Question: I am a recoding a variable based on some rather long strings, here exemplified by the strings A, B, C, D, E, and G. I was wondering if there is a way to recode this with out having to repeat the reference to 'df$foo' 12 times using base R? Maybe there is some some smarter faster way routhe I could explore? is this is really the smartest way to do it in R?
'''
df <- data.frame(
foo = 1000:1010,
bar = letters[1:11])
df
foo bar
1 1000 a
2 1001 b
3 1002 c
4 1003 d
5 1004 e
6 1005 f
7 1006 g
8 1007 h
9 1008 i
10 1009 j
11 1010 k
A <- c(1002)
B <- c(1007, 1008)
C <- c(1001, 1003)
D <- c(1004, 1006)
E <- c(1000, 1005)
G <- c(1010, 1009)
df$foo[df$foo %in% A] <- 1
df$foo[df$foo %in% B] <- 2
df$foo[df$foo %in% C] <- 3
df$foo[df$foo %in% D] <- 4
df$foo[df$foo %in% E] <- 5
df$foo[df$foo %in% G] <- 7
df
foo bar
1 5 a
2 3 b
3 1 c
4 3 d
5 4 e
6 5 f
7 4 g
8 2 h
9 2 i
10 7 j
11 7 k
'''
## Update on 2013-03-11 05:28:061Z,
I've rewritten the five solutions to functions to be able to compare them using the microbenchmark package and the result is that Tyler Rinker and flodel's solutions is the fastest solutions (see results below), not to say this question is about speed alone. I am also looking for conciseness and in the solution. Out of curiosity I also added a solution using the 'Recode' function from the car package. Please feel free to let me know if I could have rewritten the solutions in a more optimal way or if the the microbenchmark package is not the best way to compare these functions.
'''
df <- data.frame(
foo = sample(1000:1010, 1e5+22, replace = TRUE),
bar = rep(letters, 3847))
str(df)
A <- c(1002)
B <- c(1007, 1008)
C <- c(1001, 1003)
D <- c(1004, 1006)
E <- c(1000, 1005)
G <- c(1010, 1009)
# juba's solution
juba <- function(df,foo) within(df, {foo[foo %in% A] <- 1; foo[foo %in% B] <- 2;foo[foo %in% C] <- 3;foo[foo %in% D] <- 4;foo[foo %in% E] <- 5;foo[foo %in% G] <- 7})
# Arun's solution
Arun <- function(df,x) factor(df[,x], levels=c(A,B,C,D,E,G), labels=c(1, rep(c(2:5, 7), each=2)))
# flodel's solution
flodel <- function(df,x) rep(c(1, 2, 3, 4, 5, 7), sapply(list(A, B, C, D, E, G), length))[match(df[,x], unlist(list(A, B, C, D, E, G)))]
# Tyler Rinker's solution
TylerRinker <- function(df,x) data.frame(vals = unlist(list(A = c(1002),B = c(1007, 1008),C = c(1001, 1003),D = c(1004, 1006),E = c(1000, 1005), G = c(1010, 1009))), labs = c(1, rep(c(2:5, 7), each=2)))[match(df[,x], unlist(list(A = c(1002),B = c(1007, 1008),C = c(1001, 1003),D = c(1004, 1006),E = c(1000, 1005), G = c(1010, 1009)))), 2]
# agstudy's solution
agstudy <- function(df,foo) merge(df,data.frame(foo=unlist(list(A, B, C, D, E, G)), val =rep((1:7)[-6],rapply(list(A, B, C, D, E, G), length))))
# Recode from the car package
ReINcar <- function(df,x) Recode(df[,x], "A='A'; B='B'; C='C'; D='D'; E='E'; G='G'")
# install.packages("microbenchmark", dependencies = TRUE)
require(microbenchmark)
# run test
res <- microbenchmark(juba(df, foo), Arun(df, 1), flodel(df, 1), TylerRinker(df,1) ,agstudy(df, foo), ReINcar(df, 1), times = 25)
There were 15 warnings (use warnings() to see them) # warning duo to x's solution
## Print results:
print(res)
'''
the numbers,
'''
Unit: milliseconds
expr min lq median uq max neval
juba(df, foo) 37.944355 39.521603 41.987174 46.385974 79.559750 25
Arun(df, 1) 23.833334 24.115776 24.648842 26.987431 55.466448 25
flodel(df, 1) 3.586179 3.637024 3.956814 6.468735 28.404166 25
TylerRinker(df, 1) 3.919563 4.115994 4.529926 5.532688 8.508956 25
agstudy(df, foo) 301.487732 324.641734 334.801005 352.753496 415.421212 25
ReINcar(df, 1) 73.655566 77.903088 81.745037 101.038791 125.158208 25
### Plot results:
boxplot(res)
'''
### Box Plot of microbenchmark results,

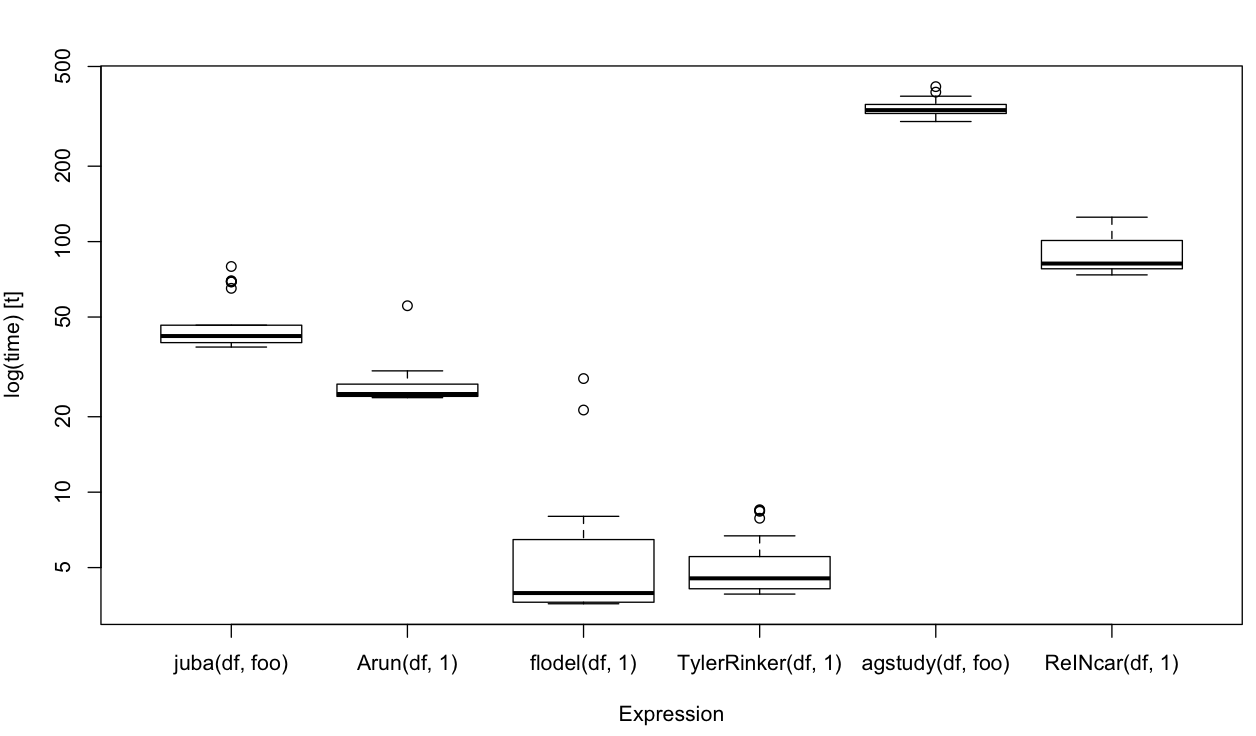
Answer: Here is a general (scalable) approach, very fast too:
'''
sets <- list(A, B, C, D, E, G)
vals <- c(1, 2, 3, 4, 5, 7)
keys <- unlist(sets)
values <- rep(vals, sapply(sets, length))
df$foo <- values[match(df$foo, keys)]
'''